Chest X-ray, AP view. Patient: 71 years old, sex M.
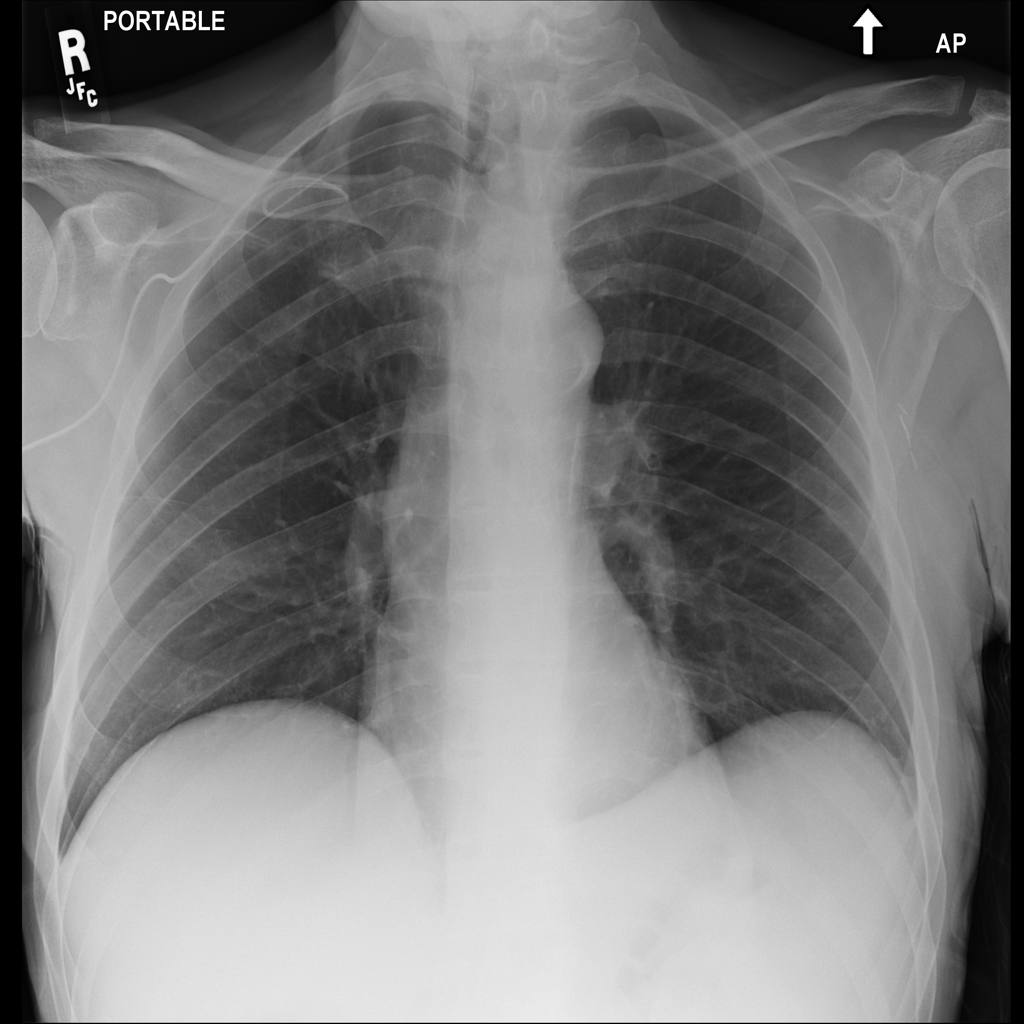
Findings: No Finding